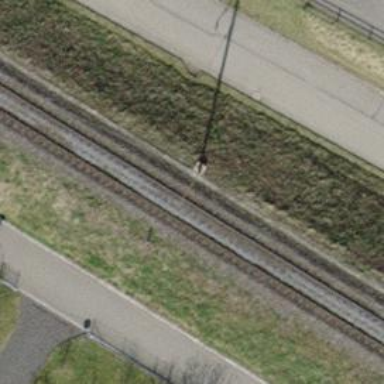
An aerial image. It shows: Railway milestone.